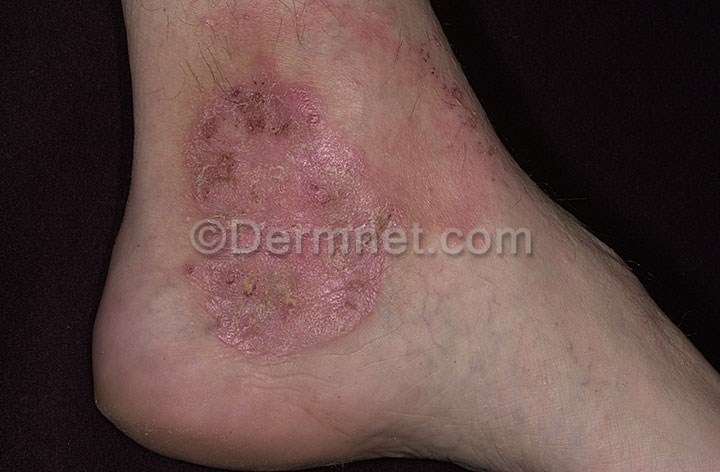
Disease: Eczema Photos